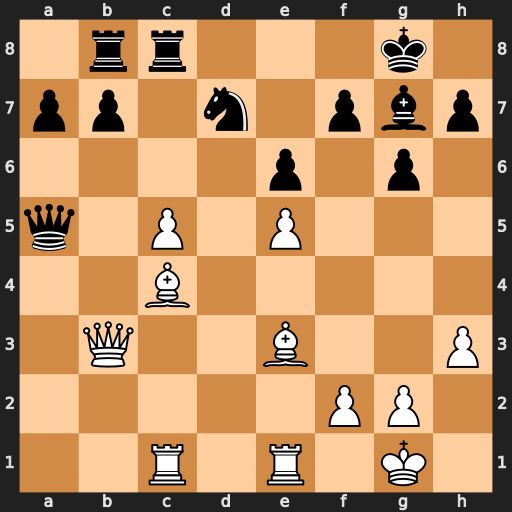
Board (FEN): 1rr3k1/pp1n1pbp/4p1p1/q1P1P3/2B5/1Q2B2P/5PP1/2R1R1K1
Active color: w
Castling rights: -
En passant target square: -
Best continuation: Bxe6 fxe6 Qxe6+ Kh8 Qxd7